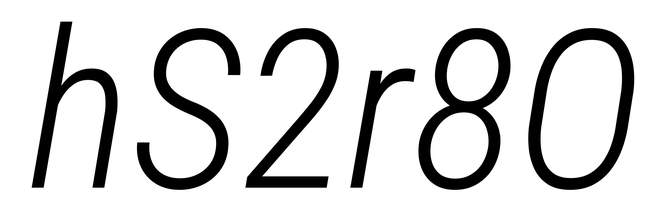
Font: Roboto-Italic_Condensed_Light_Italic